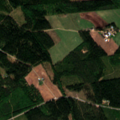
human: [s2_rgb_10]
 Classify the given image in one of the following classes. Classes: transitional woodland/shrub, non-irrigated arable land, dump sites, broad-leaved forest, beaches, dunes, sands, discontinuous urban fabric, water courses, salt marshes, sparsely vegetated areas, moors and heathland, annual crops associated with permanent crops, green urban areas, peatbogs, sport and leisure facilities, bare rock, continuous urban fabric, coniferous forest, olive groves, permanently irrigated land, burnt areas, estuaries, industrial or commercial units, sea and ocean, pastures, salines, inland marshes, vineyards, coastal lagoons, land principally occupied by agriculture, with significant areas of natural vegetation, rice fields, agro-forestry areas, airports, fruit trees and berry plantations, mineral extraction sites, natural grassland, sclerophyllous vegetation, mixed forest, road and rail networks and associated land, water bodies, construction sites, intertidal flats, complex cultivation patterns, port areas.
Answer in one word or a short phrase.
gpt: non-irrigated arable land, coniferous forest, mixed forest